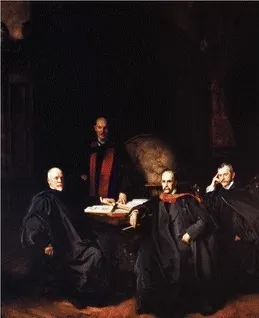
Johns Hopkins University. A; John Singer Sargent's The Four Doctors (1906) depicting the Founding Professors (left to right): Welch (pathologist & Dean), Osler (internist), Halstead (surgeon), and Kelly (gynecologist).
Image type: radiology (pet)